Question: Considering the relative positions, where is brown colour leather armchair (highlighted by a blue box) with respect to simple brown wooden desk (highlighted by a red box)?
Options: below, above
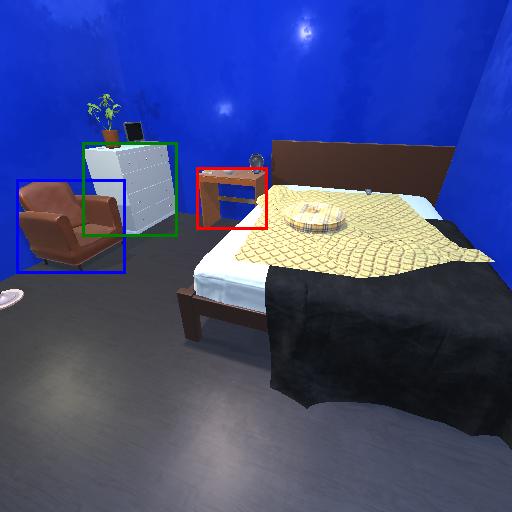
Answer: below